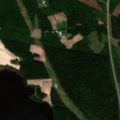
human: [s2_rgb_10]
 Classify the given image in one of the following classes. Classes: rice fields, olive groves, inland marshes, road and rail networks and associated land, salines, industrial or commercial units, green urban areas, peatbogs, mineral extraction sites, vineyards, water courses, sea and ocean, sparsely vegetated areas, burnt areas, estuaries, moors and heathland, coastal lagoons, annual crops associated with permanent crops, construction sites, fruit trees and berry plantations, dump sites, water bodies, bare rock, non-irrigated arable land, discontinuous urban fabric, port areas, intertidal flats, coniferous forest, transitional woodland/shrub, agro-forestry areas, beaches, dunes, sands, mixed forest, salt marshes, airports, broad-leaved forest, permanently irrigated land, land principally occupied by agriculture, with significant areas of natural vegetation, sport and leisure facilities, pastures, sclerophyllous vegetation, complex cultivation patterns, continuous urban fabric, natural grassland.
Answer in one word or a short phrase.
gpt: broad-leaved forest, coniferous forest, mixed forest, water bodies